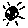
Label: moon